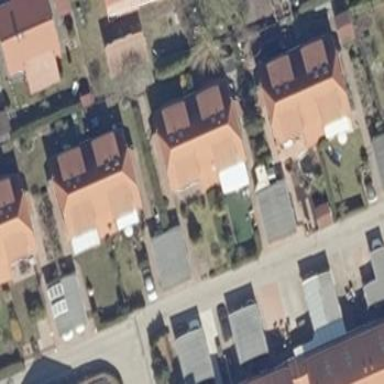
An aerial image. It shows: Terrace-style building with gabled roof.